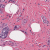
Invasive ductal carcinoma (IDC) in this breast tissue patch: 1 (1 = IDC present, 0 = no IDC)